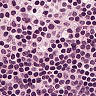
Metastatic tissue present: no